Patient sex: F
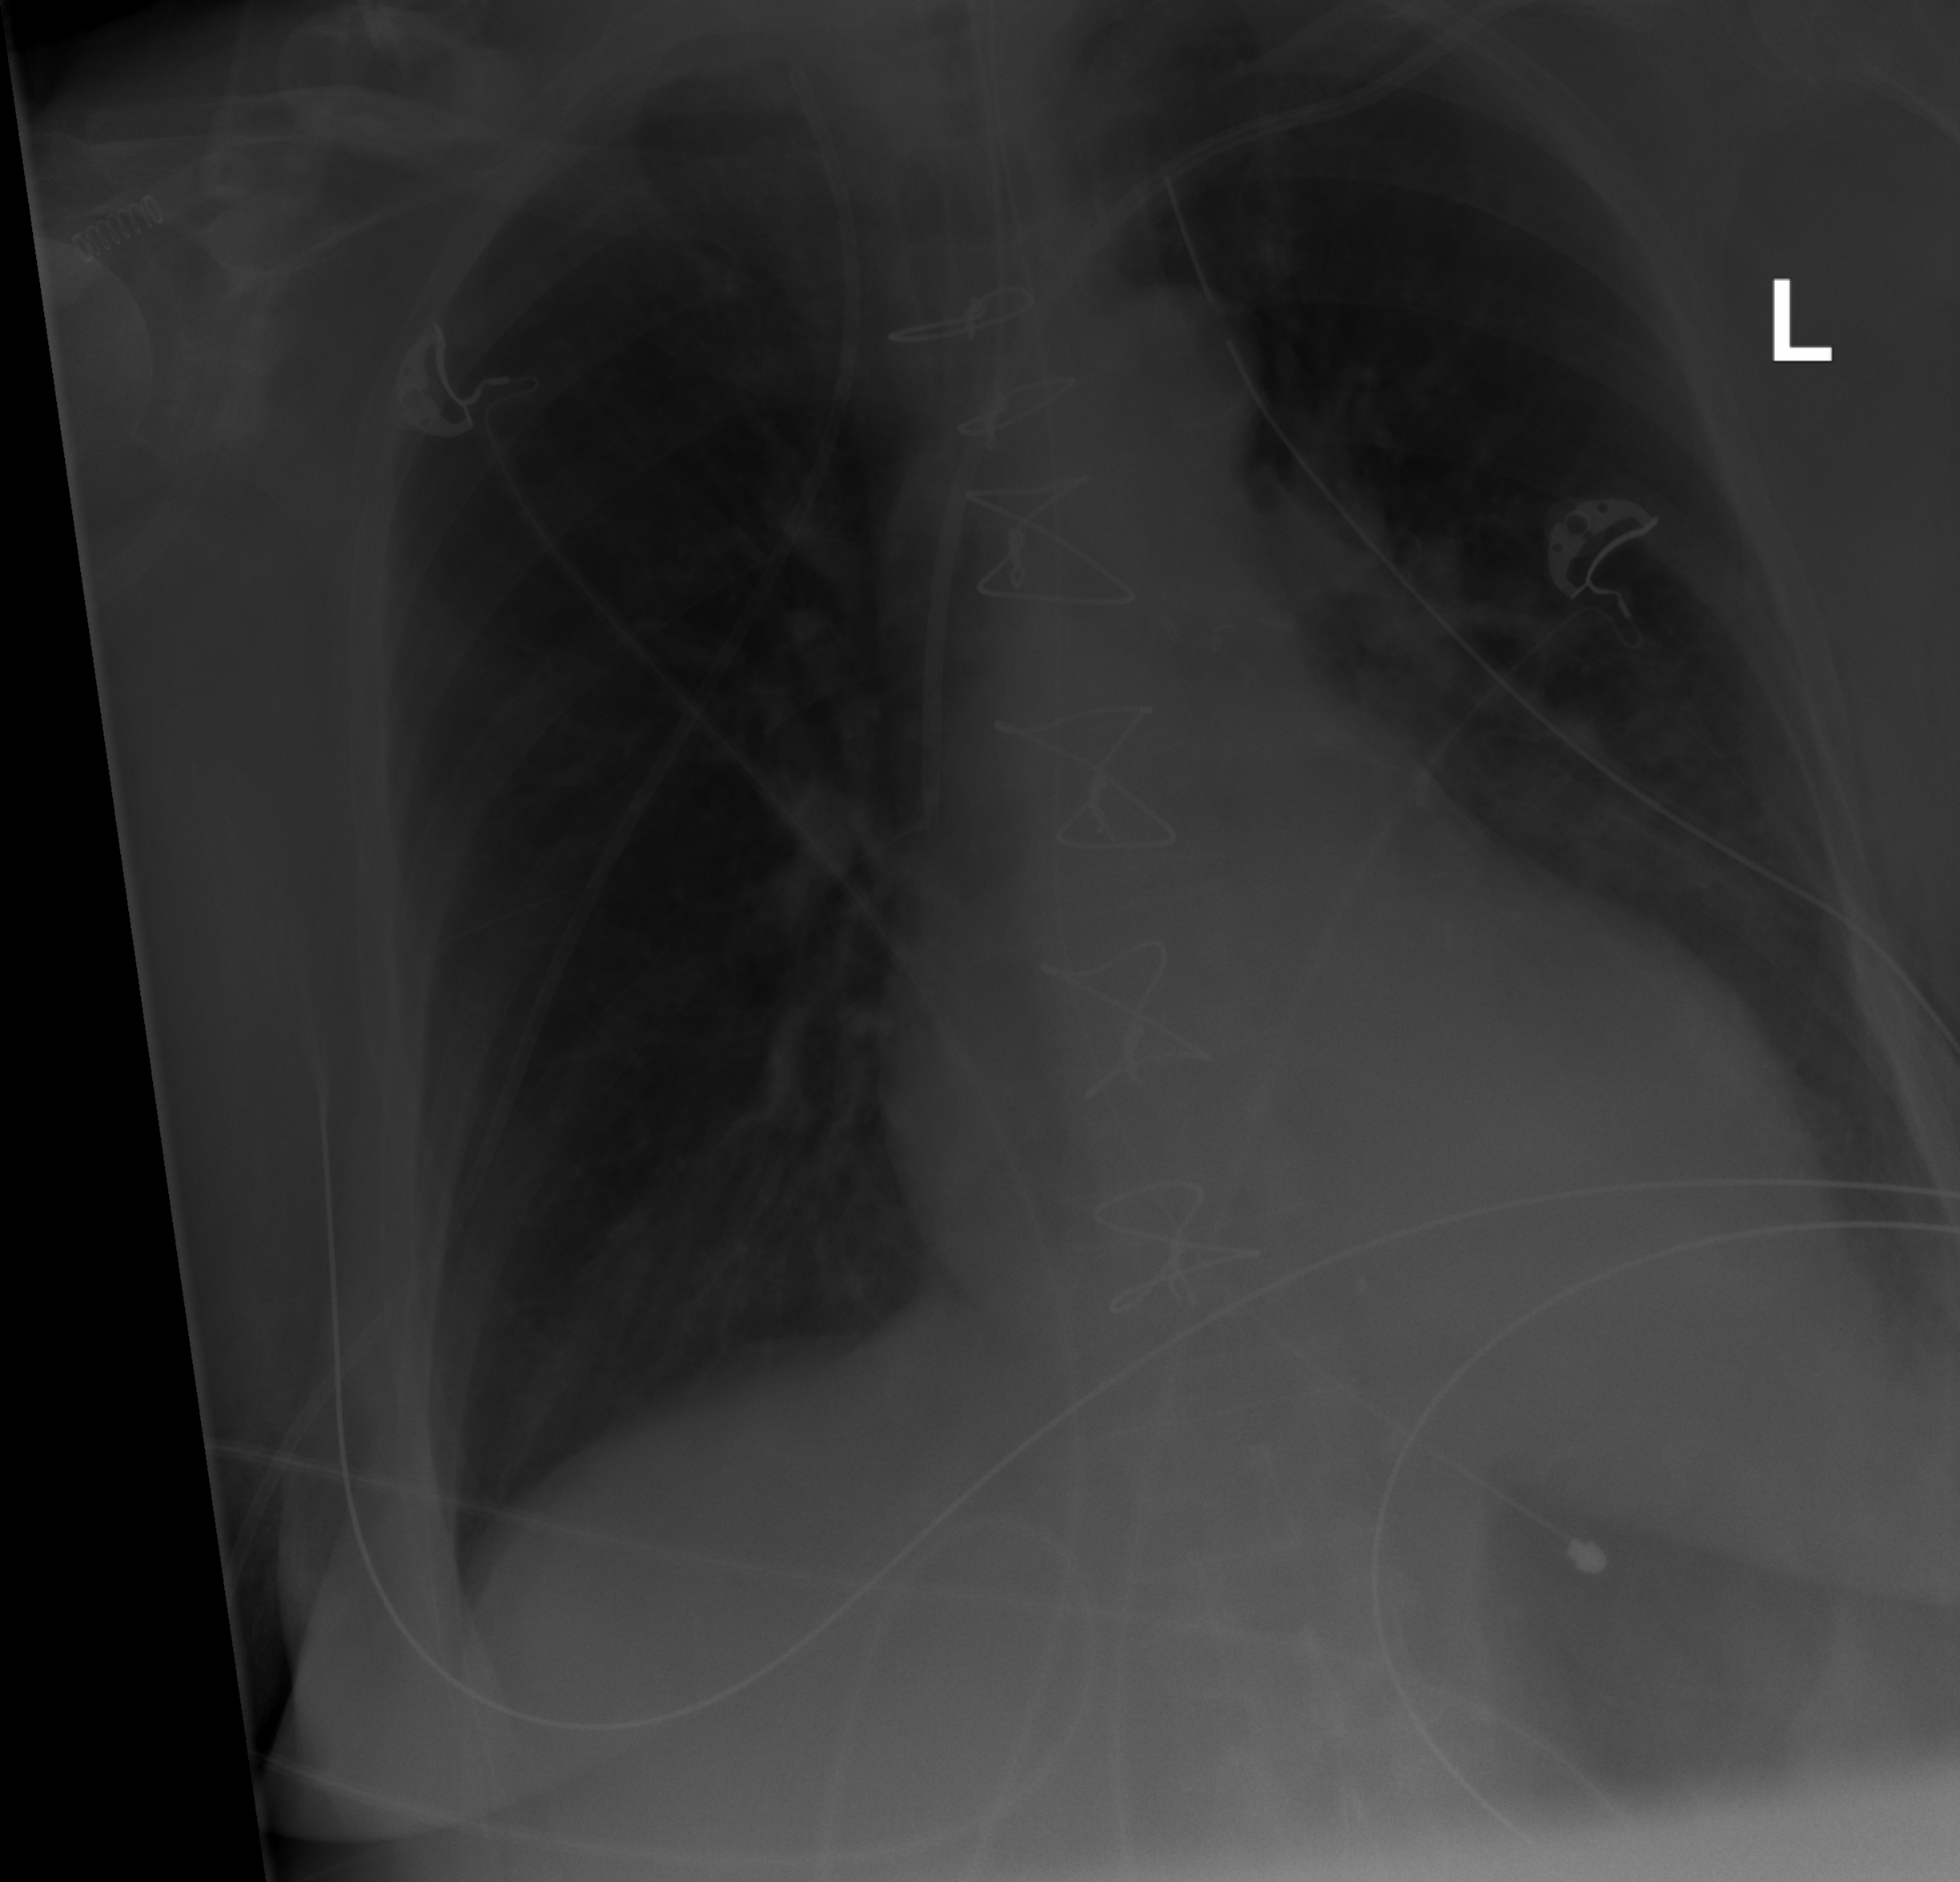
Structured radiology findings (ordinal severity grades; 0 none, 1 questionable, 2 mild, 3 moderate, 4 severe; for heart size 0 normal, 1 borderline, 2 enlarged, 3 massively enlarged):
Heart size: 0
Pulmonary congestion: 2
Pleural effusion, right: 0
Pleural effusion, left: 0
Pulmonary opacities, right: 0
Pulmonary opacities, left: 2
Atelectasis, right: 2
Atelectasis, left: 0